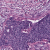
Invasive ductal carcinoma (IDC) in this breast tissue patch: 1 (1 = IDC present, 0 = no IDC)